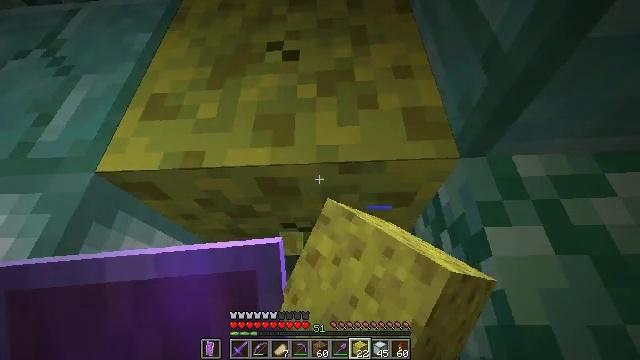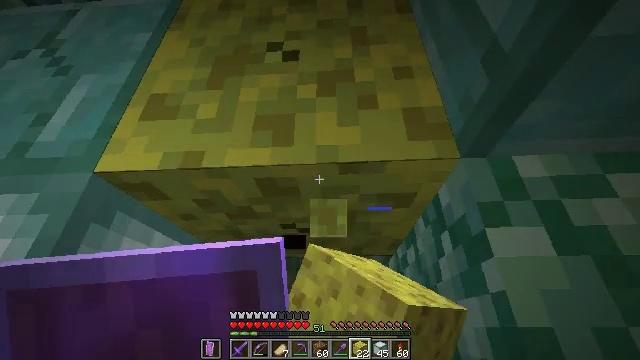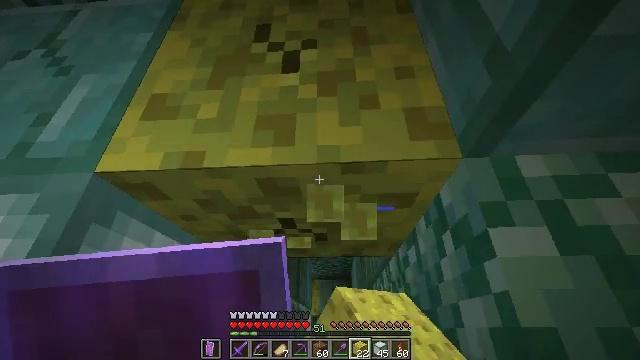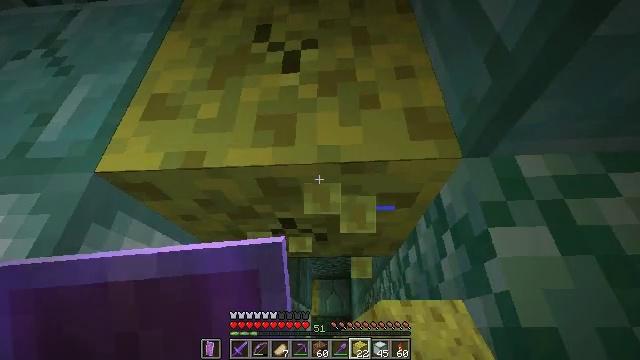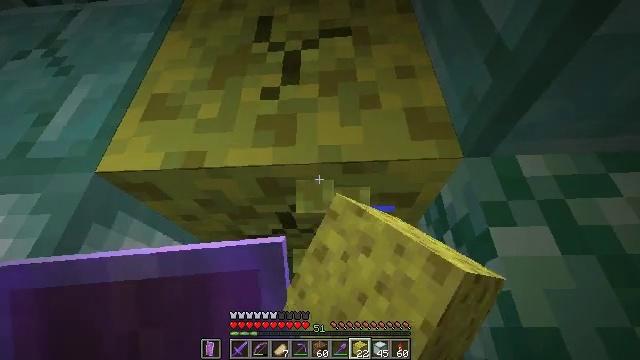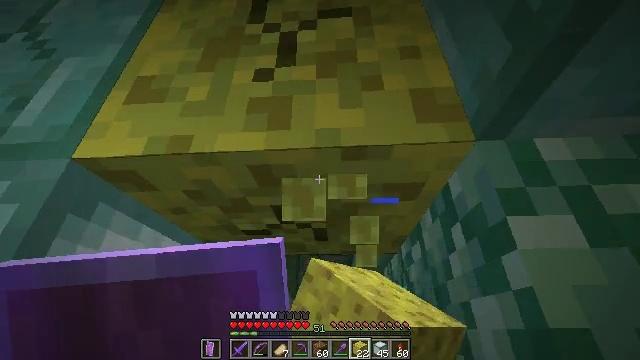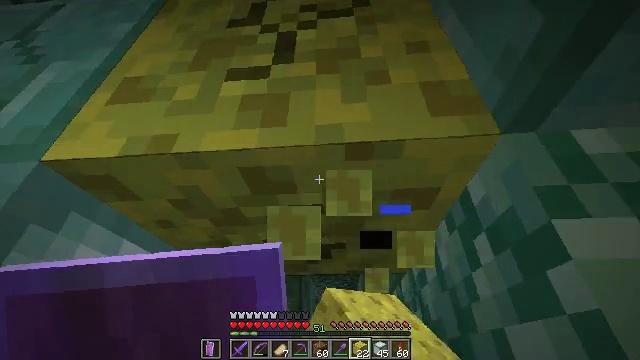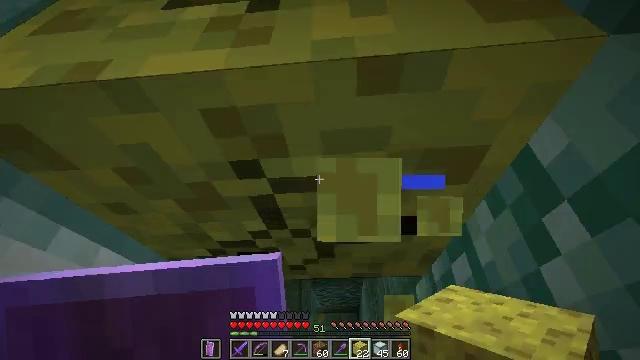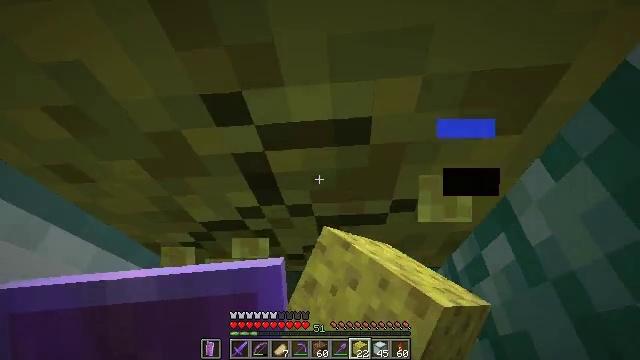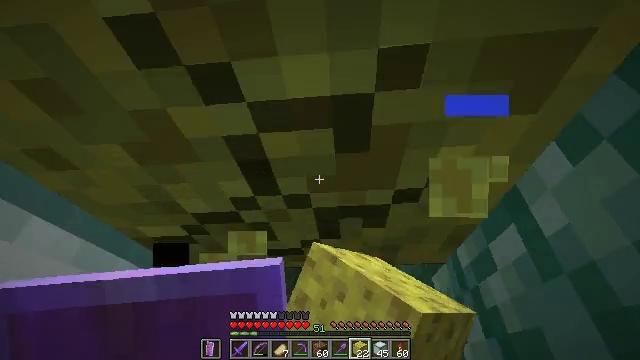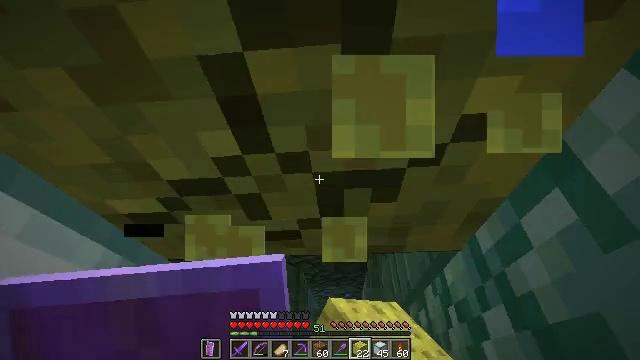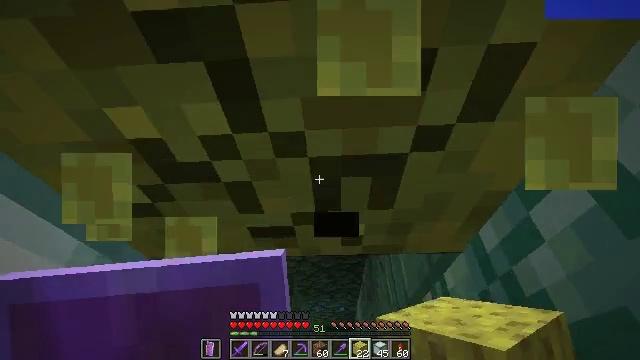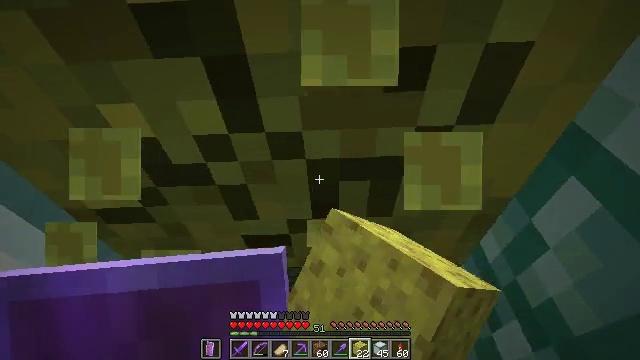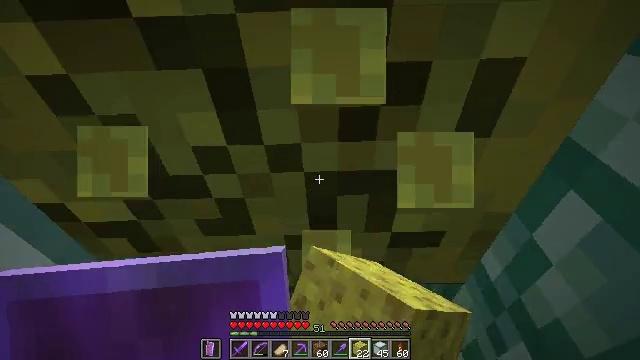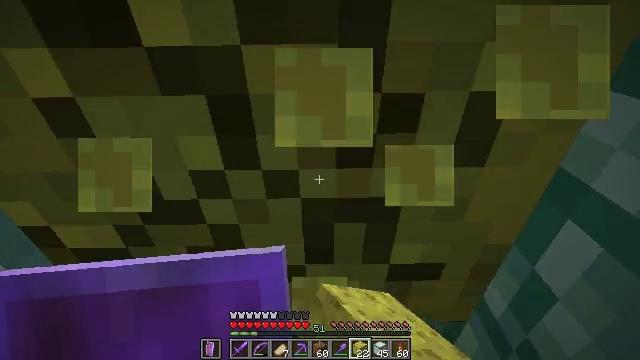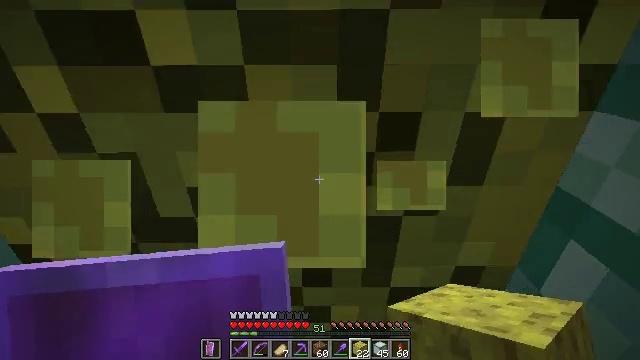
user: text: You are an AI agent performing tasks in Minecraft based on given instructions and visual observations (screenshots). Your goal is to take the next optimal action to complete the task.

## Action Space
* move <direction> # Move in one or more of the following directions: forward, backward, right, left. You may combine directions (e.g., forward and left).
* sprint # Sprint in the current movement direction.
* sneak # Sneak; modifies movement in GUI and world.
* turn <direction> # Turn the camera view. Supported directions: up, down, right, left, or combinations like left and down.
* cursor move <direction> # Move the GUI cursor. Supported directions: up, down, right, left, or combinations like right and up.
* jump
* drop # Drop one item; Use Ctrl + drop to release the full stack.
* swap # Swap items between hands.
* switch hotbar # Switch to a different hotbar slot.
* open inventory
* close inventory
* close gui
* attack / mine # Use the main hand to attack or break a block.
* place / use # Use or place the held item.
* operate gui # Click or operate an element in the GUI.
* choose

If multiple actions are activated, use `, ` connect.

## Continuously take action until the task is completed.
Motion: motion action
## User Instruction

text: Gather a wet sponge from the ocean.
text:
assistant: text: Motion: attack / mine
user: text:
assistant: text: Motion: attack / mine
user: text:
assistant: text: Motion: attack / mine
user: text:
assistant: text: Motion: attack / mine
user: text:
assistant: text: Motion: move forward, attack / mine
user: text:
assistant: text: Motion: move forward, turn up, attack / mine
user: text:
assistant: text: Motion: move forward, turn up, attack / mine
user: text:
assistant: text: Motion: move forward, attack / mine
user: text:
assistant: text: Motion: attack / mine
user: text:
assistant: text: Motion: attack / mine
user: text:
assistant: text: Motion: turn right and up, attack / mine
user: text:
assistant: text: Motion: turn up, attack / mine
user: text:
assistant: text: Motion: turn up, attack / mine
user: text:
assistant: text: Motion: turn right and up, attack / mine
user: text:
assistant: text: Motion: turn up, attack / mine
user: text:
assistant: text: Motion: attack / mine
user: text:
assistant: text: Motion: attack / mine
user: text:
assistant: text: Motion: attack / mine
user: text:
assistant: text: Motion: attack / mine
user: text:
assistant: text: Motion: attack / mine
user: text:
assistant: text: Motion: attack / mine
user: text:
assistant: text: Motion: attack / mine
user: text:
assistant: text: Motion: attack / mine
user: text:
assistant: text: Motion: no_op
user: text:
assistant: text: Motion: move forward, turn down
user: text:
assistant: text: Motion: move forward
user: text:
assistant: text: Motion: move forward
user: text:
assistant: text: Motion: move forward
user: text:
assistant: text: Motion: no_op
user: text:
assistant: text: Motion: turn down